Interaction volume radius: 5 \u00c5
Interaction volume height: 15 \u00c5
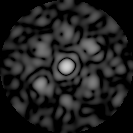
Disorder parameter: 0.6576